Aerial crown-view tile of a tropical tree (Barro Colorado Island, Panama), acquired 20240716:
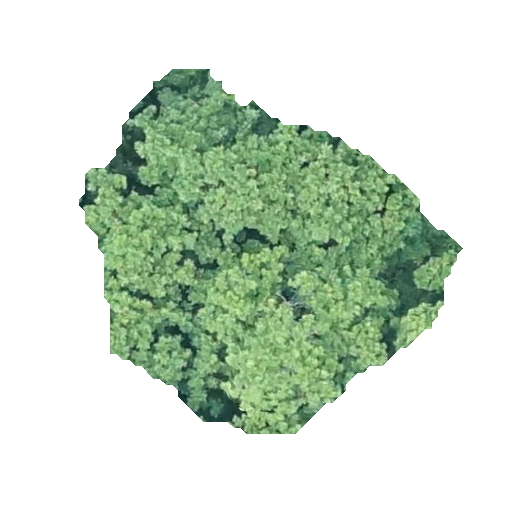
Species: Anacardium excelsum
GBIF accepted scientific name: Anacardium excelsum
Crown area: 139.12 m²